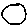
Label: circle